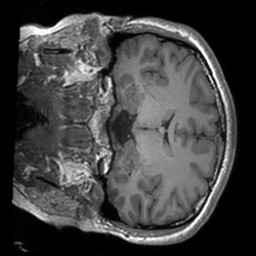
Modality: T1w
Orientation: coronal
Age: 26
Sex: female
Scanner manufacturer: siemens
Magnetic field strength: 3 T
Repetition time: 1.9 s
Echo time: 0.00252 s